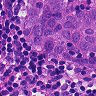
Metastatic tissue present: yes